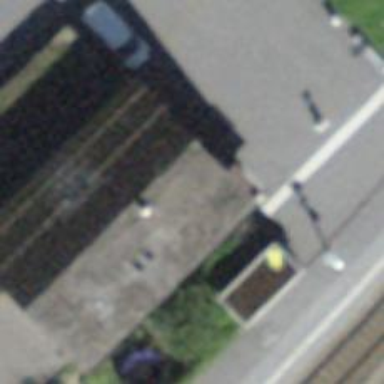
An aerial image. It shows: Halt on the railway.